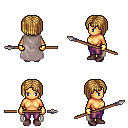
a pixel art fantasy rpg character, female body template, human, tanned skin, gray cape, magenta pants, blonde pageboy hairstyle, gold gloves, maroon shoes, spear, four views (front, back, left, right), 2x2 character sprite sheet, small pixel art, hard edges, no anti-aliasing